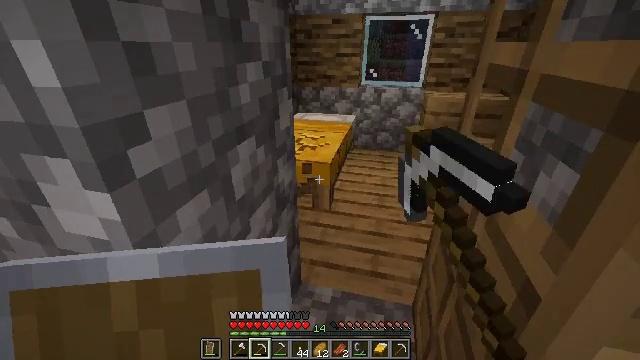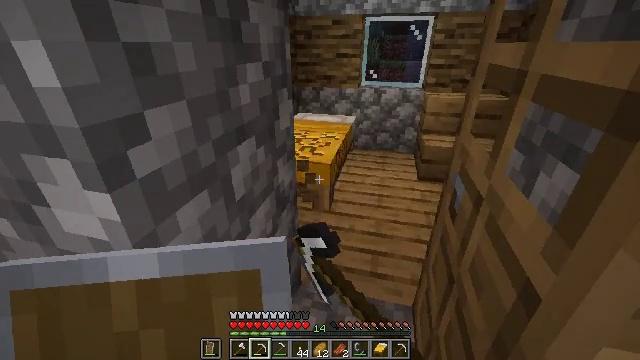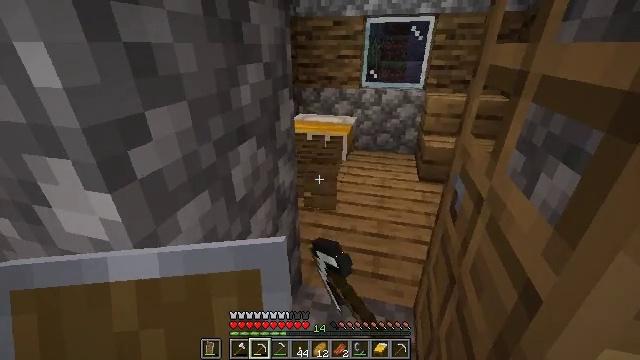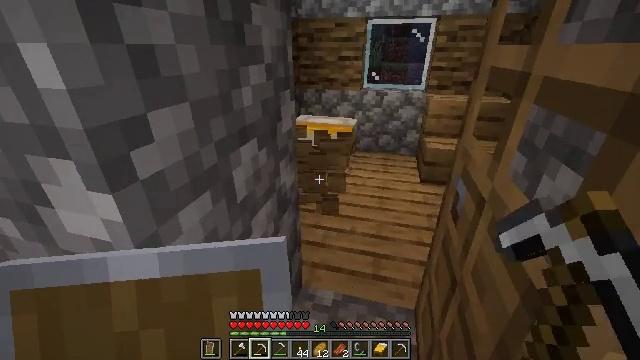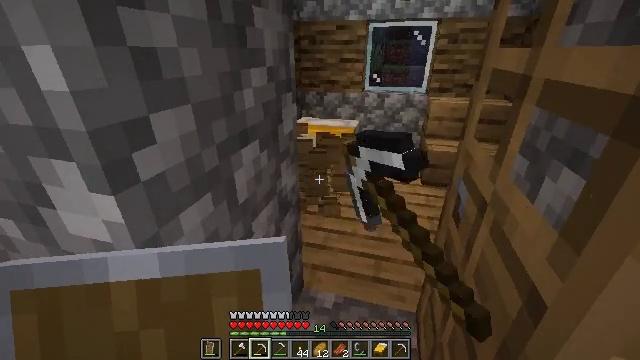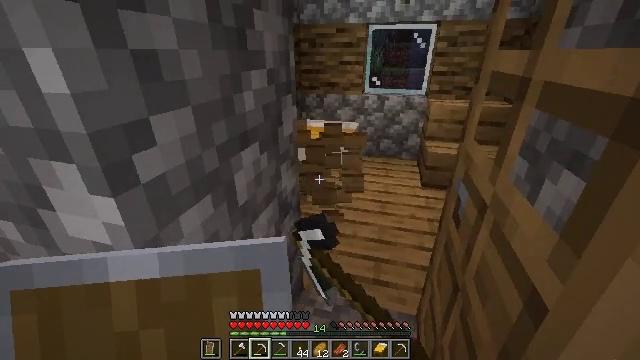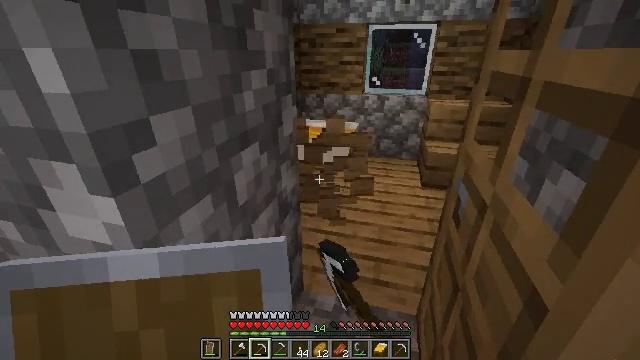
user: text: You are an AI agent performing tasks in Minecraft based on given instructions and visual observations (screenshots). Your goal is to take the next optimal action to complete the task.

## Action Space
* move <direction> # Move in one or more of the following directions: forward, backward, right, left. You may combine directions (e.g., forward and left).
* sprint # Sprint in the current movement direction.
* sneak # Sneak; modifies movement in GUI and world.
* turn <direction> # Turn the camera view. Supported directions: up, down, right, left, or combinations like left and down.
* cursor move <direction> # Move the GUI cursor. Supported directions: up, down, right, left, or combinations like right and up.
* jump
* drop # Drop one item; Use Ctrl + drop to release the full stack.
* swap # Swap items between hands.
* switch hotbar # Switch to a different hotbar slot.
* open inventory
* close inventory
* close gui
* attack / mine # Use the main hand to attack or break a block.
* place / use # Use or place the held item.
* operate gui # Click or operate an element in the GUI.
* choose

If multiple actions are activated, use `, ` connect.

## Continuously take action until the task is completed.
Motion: motion action
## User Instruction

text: Gather the yellow bed by attacking it.
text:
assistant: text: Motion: attack / mine
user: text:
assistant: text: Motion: attack / mine
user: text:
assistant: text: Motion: attack / mine
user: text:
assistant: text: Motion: attack / mine
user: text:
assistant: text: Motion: attack / mine
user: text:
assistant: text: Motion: attack / mine
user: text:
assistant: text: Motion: attack / mine